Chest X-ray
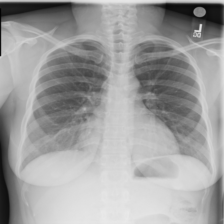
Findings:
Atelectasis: negative
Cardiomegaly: negative
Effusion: negative
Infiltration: negative
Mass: negative
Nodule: negative
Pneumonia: negative
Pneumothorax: negative
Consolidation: negative
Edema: negative
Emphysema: negative
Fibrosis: negative
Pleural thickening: negative
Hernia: negative